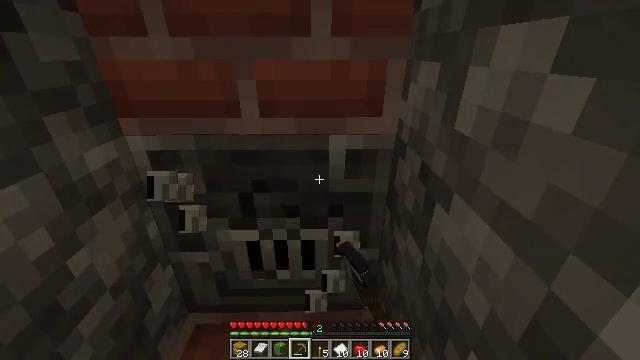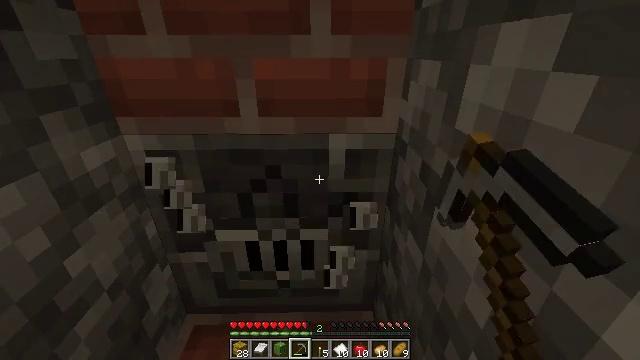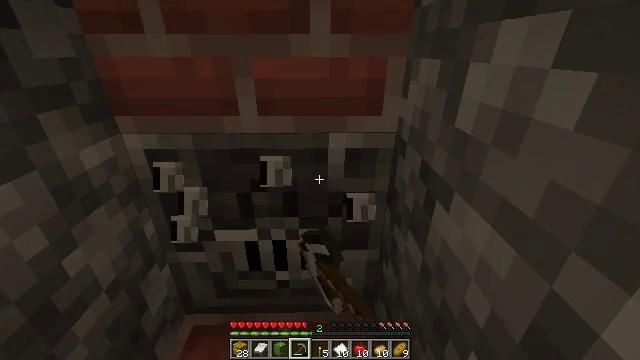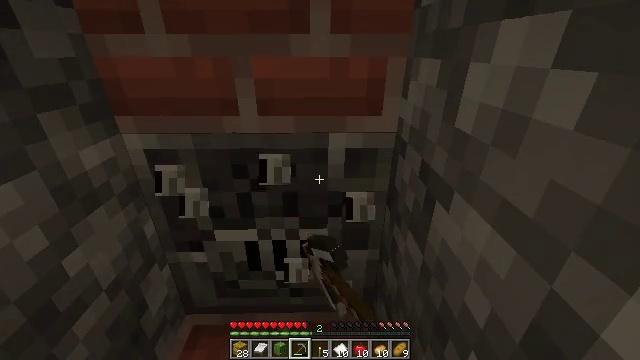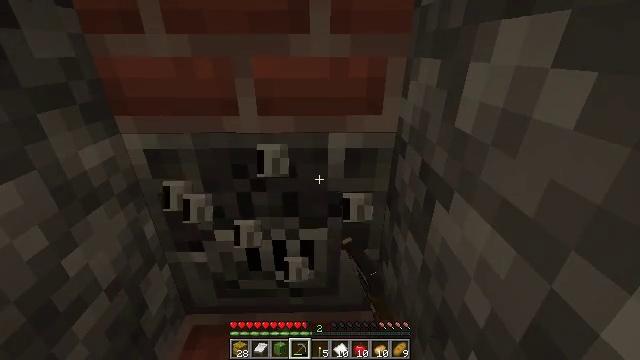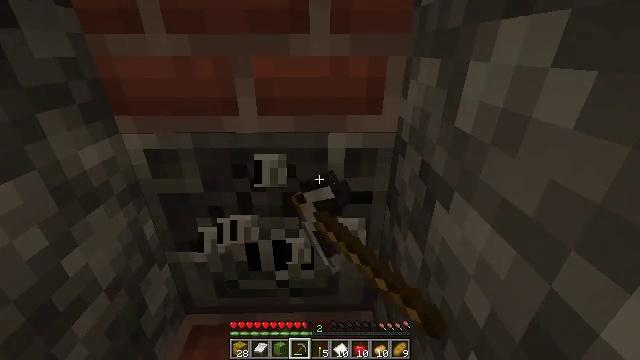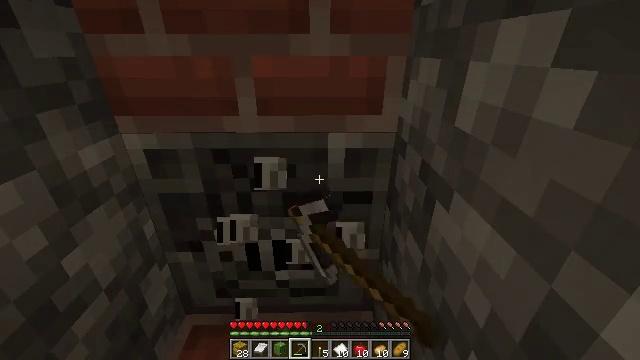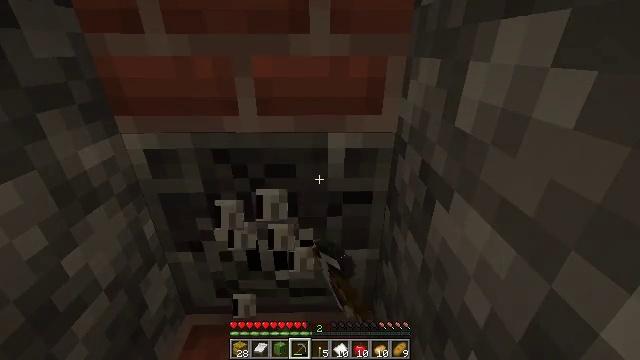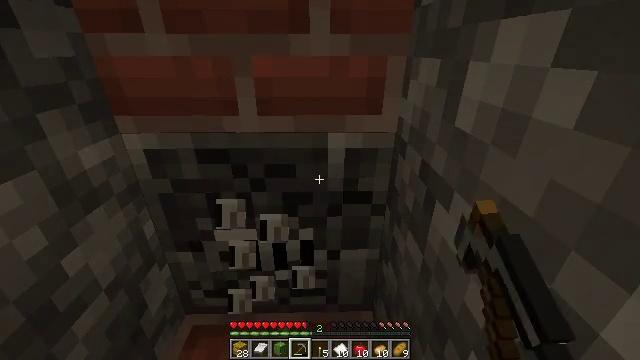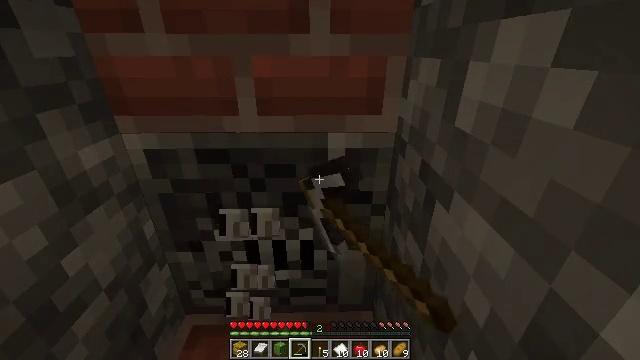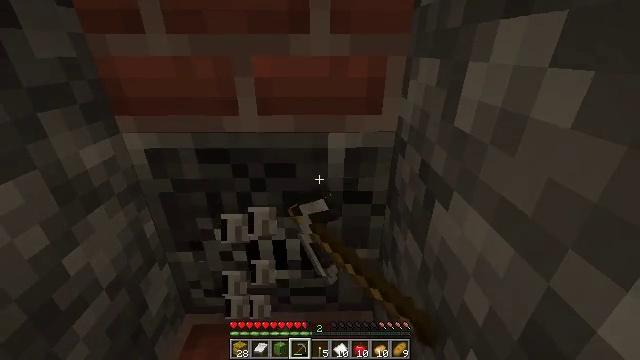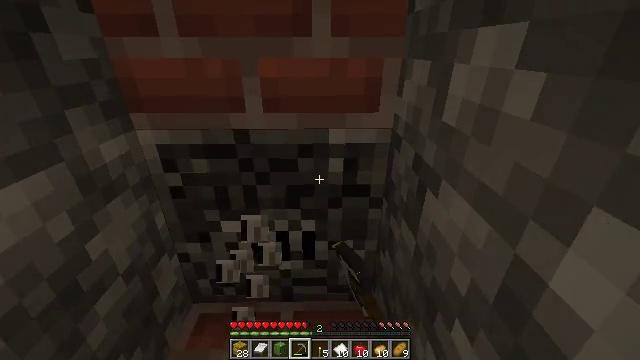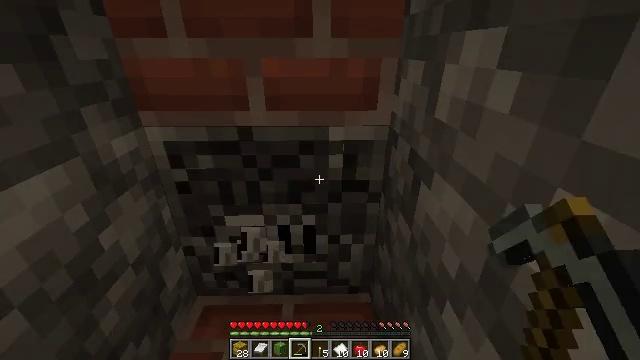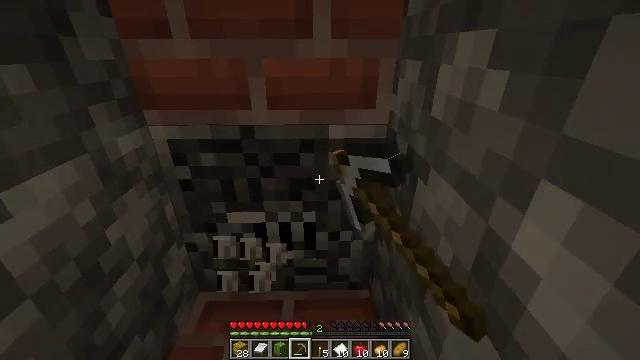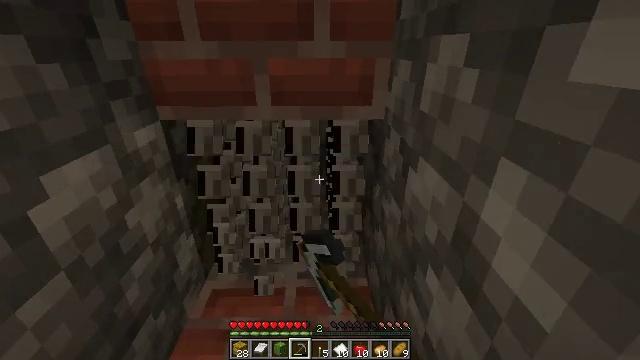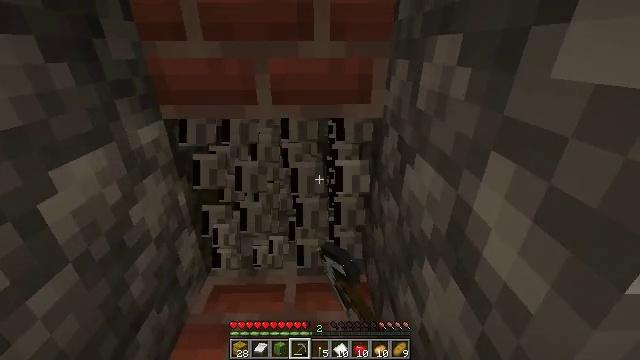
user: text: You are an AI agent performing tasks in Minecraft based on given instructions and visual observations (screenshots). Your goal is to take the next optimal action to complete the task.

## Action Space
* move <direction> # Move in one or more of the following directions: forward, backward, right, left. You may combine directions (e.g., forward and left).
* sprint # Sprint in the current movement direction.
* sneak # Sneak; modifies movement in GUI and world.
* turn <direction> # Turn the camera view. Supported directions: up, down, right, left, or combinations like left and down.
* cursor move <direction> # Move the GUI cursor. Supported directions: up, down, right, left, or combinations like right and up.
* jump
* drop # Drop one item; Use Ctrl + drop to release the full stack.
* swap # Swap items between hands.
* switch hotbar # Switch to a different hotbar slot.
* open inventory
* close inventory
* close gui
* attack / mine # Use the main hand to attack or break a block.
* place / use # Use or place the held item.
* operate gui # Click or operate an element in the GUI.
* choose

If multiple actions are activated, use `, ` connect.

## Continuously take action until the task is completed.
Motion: motion action
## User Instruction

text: Gather the blast furnace into your inventory.
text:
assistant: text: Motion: sneak, attack / mine
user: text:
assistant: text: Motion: sneak, attack / mine
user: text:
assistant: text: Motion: sneak, attack / mine
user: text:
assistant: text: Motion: sneak, attack / mine
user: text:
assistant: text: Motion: sneak, attack / mine
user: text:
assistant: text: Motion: sneak, attack / mine
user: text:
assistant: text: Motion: sneak, attack / mine
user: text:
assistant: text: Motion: sneak, attack / mine
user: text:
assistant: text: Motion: sneak, attack / mine
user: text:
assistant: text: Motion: move back, sneak, attack / mine
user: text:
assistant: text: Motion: move back, sneak, attack / mine
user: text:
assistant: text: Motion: move back, sneak, attack / mine
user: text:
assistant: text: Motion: move back, sneak, attack / mine
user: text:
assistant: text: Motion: move back, sneak, attack / mine
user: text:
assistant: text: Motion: sneak, attack / mine
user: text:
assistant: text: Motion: sneak, attack / mine
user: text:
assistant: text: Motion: sneak, attack / mine
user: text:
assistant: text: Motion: sneak, attack / mine
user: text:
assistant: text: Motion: sneak, attack / mine